Interaction volume radius: 5 \u00c5
Interaction volume height: 35 \u00c5
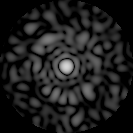
Disorder parameter: 0.8395